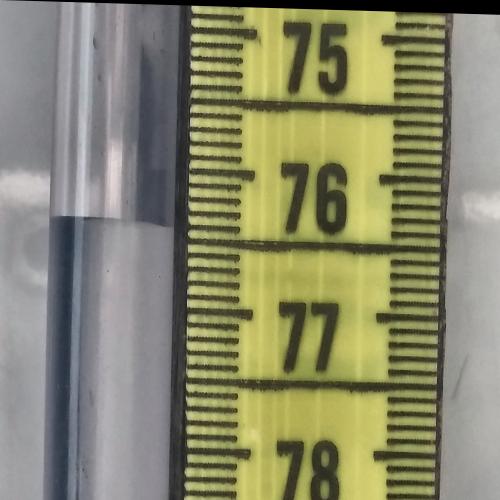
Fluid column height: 76.4 cm